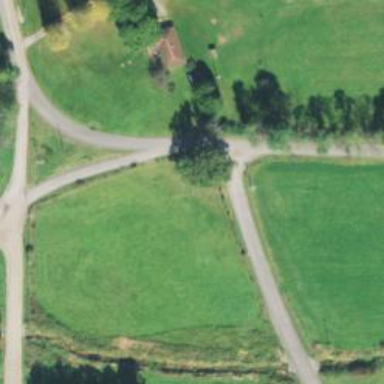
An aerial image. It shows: Tertiary road.